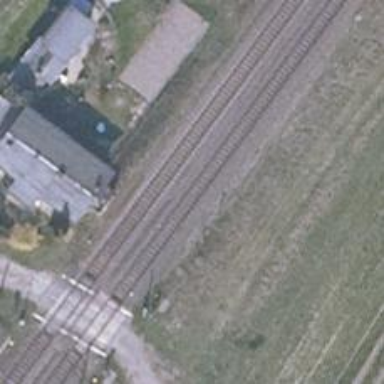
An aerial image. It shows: Railway signal.